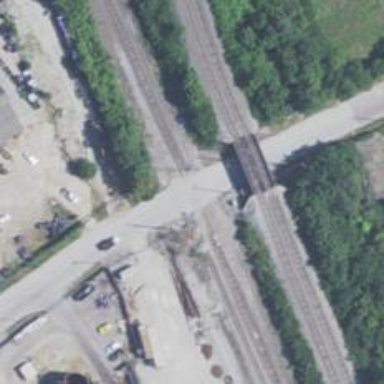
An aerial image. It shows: Railway level crossing.